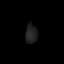
Tissue: lung
Cell type: Others
Senescence score: 0.1739
Nuclear area (px): 225
Mean DAPI intensity: 33.302